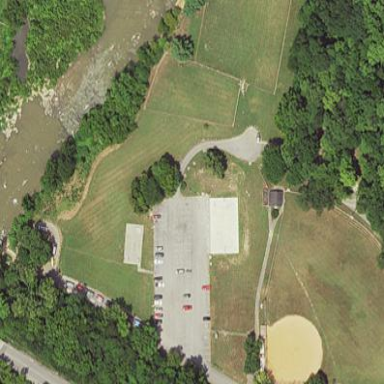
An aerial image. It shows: Park.